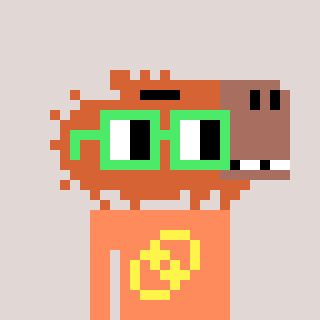
a pixel art character with square light green glasses, a capybara-shaped head and a peachy-colored body on a warm background